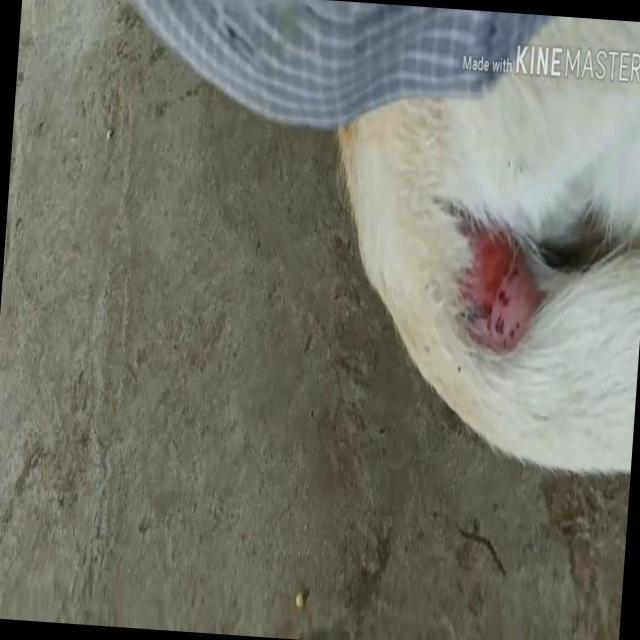
Canine dermatitis — inflammation of the skin presenting with erythema, pruritus, papules, and excoriation. May be allergic, contact, or atopic in origin.